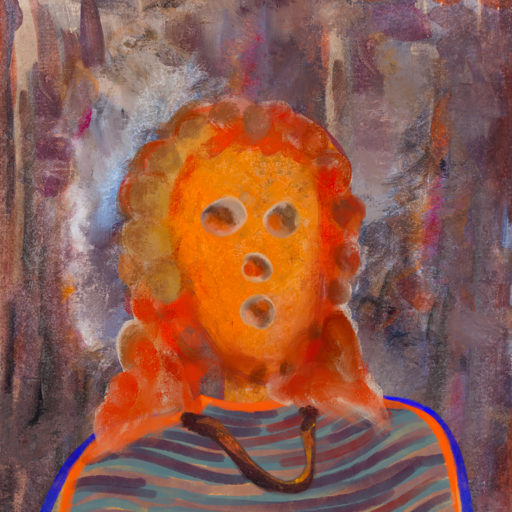
Background: Hypocrite, Head And Neck Front: Hypocrite, Face Front: Rupkatha, Bust: Experience, Hair Front: Rupkatha, Head Accessory: Blank, Second Necklace: Comrade, Necklace: Blank, Baby: Blank